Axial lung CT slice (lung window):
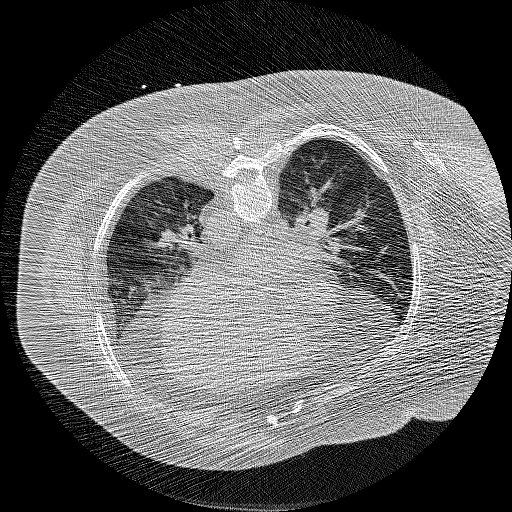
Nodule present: no